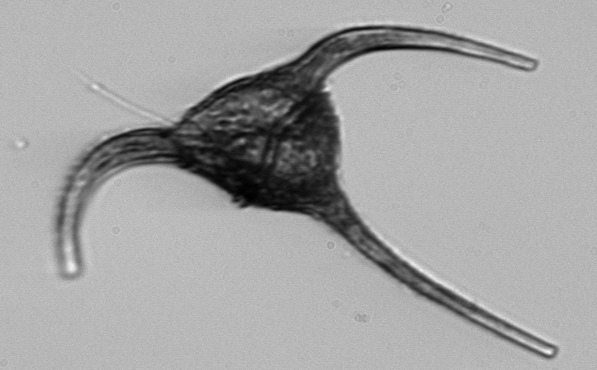
Label: Tripos